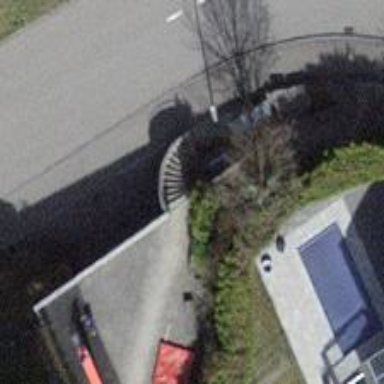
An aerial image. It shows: Paved steps.